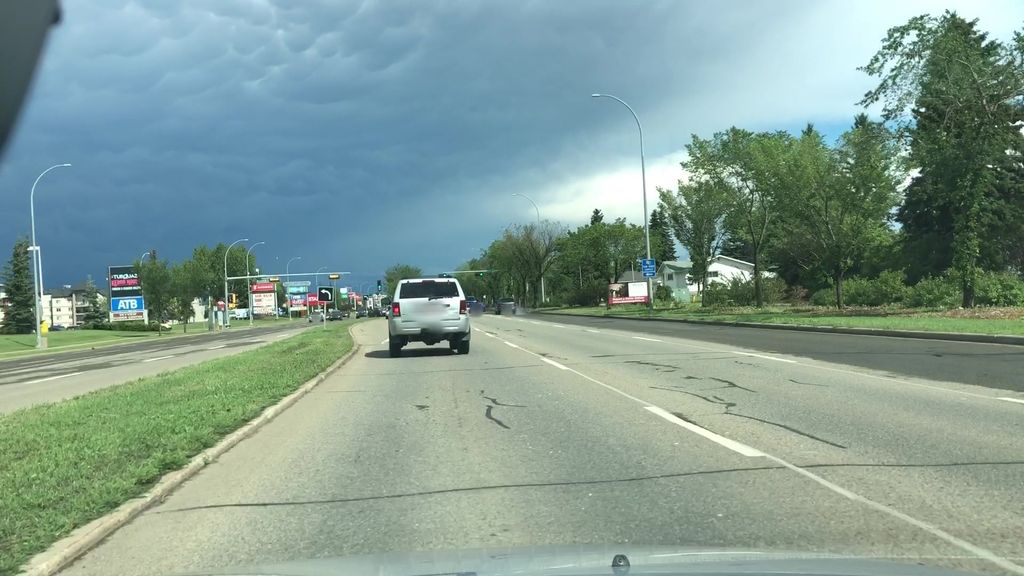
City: edmonton